Question: Consider this style :

I'm trying to make the prices appear in line after the price: but as you can see it goes up well it's AJAX selection, and here is the code:
'''
<ol class="currently">
<li>
<a href="html" class="btn-remove" title="Remove This Item">Remove This Item</a>
<span class="label">Price:</span>
<span class="price">$22.00</span> - <span class="price">$35.00</span>
</li>
</ol>
'''
CSS:
'''
.block-layered-nav .currently .label {
font-weight: bold;
text-transform: capitalize;
display: inline-block;
vertical-align: top;
margin: 10px 0 0 0;
}
'''
Any ideas how to fix this?
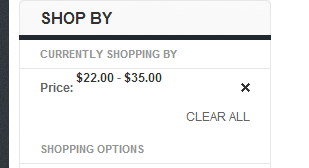
Answer: Its because of
'''
margin: 10px 0 0 0;
'''
in your CSS. Change it to
'''
margin: 0 0 0 0;
'''
or
'''
margin: 0;
'''